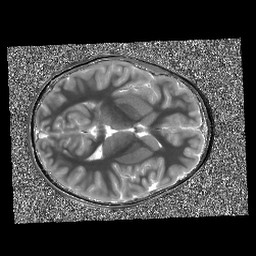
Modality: T1map
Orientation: axial
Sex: male
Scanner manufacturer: siemens
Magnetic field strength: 3 T
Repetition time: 5 s
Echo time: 0.00368 s